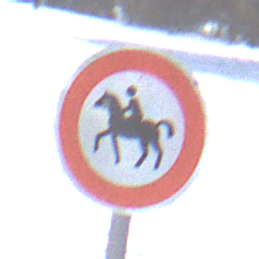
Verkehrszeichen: VerbotReiter
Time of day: MorningAfternoon
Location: Outdoor (Nature)
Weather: PartlyCloudy
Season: Winter
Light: Natural